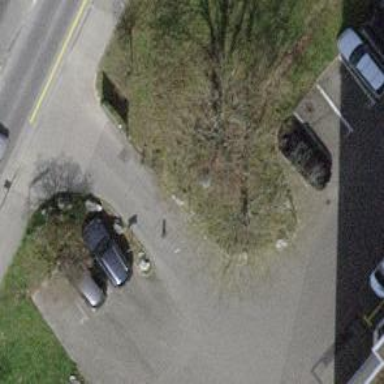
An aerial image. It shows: Rising bollard serving as barrier.